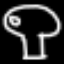
Label: mushroom